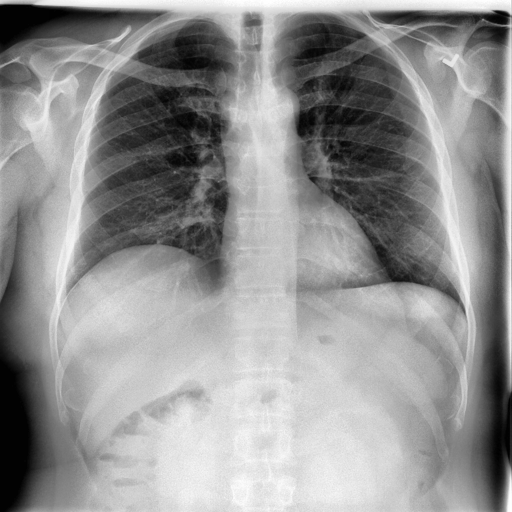
Finding: NORMAL